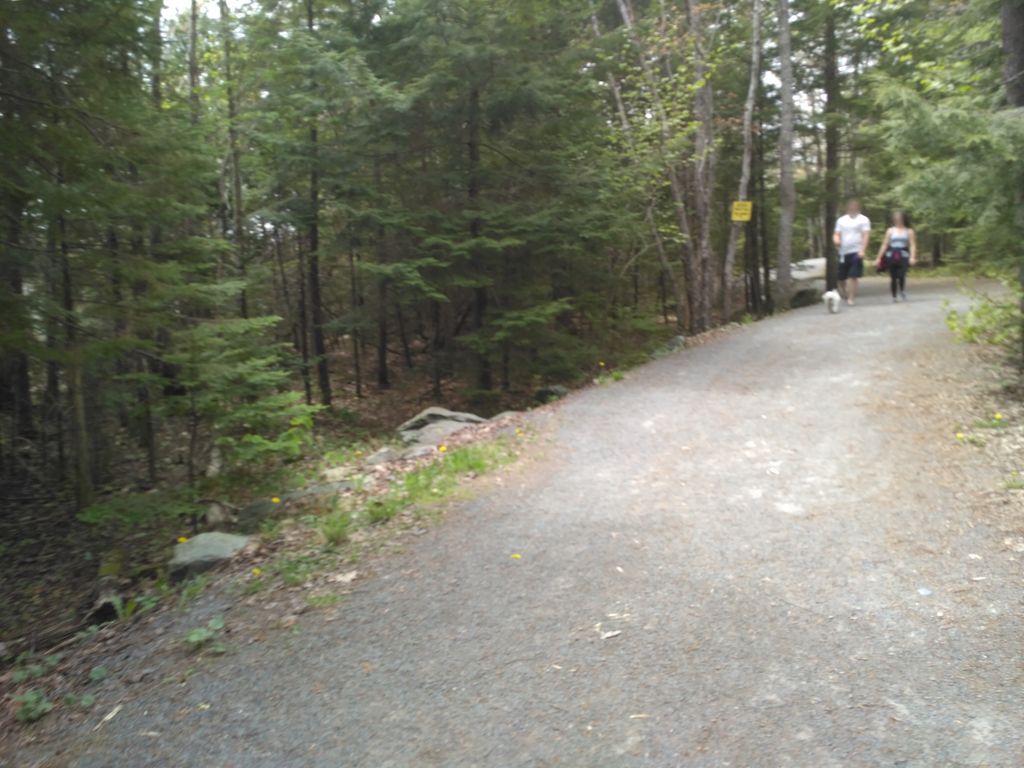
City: halifax